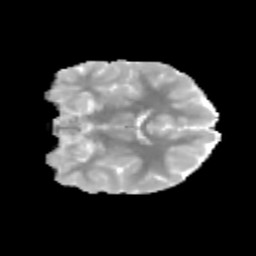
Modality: MD
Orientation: coronal
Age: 9
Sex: female
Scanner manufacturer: siemens
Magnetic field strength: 3 T
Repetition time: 3.8 s
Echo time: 0.07 s